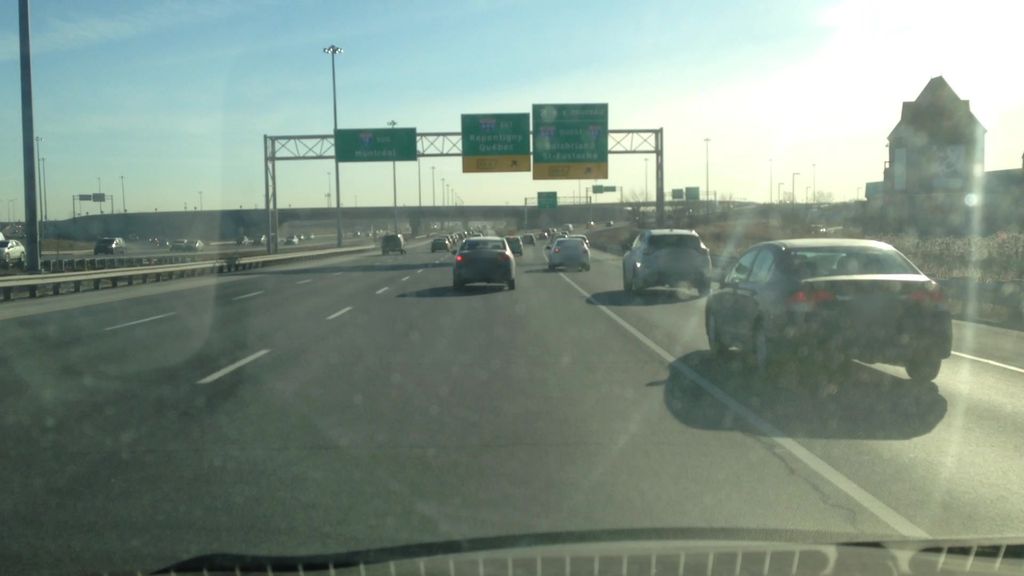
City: montreal